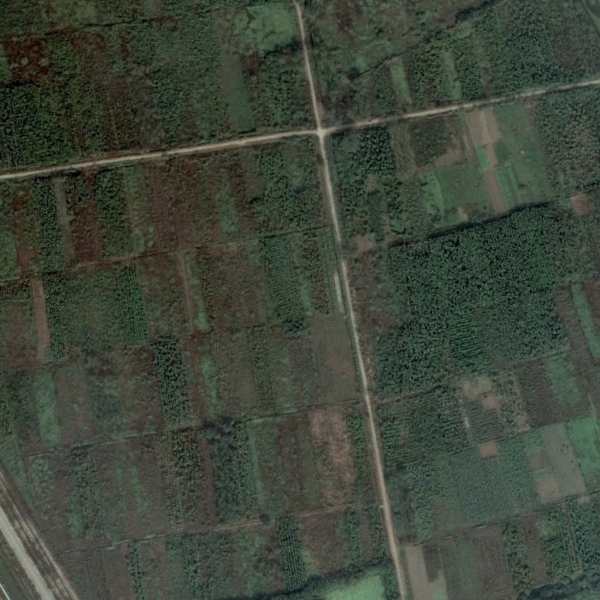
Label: Farmland